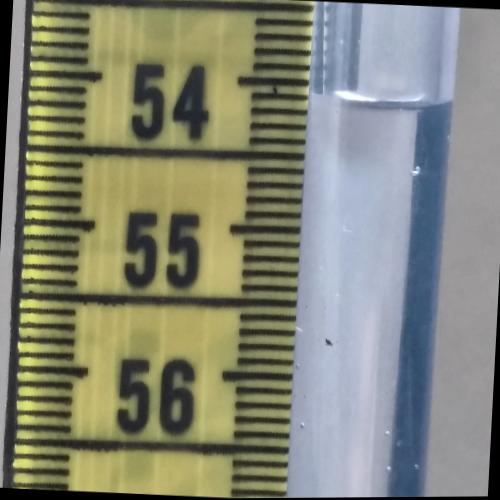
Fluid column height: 54.1 cm